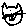
Label: cat